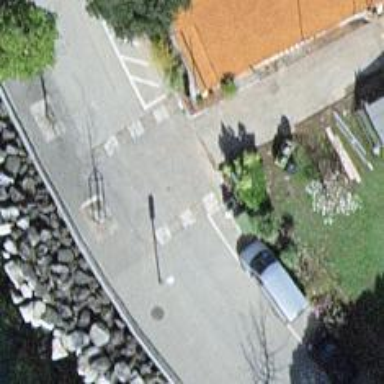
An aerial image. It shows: Table-style traffic calming feature.